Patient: sex M, age 54
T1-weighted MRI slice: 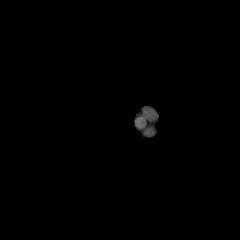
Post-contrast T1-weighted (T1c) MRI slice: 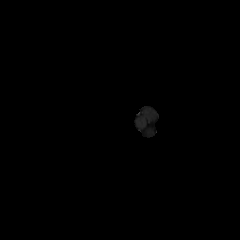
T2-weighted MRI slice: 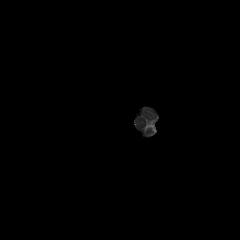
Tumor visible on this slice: no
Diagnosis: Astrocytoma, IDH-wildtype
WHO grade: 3